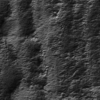
Label: not_dusty